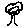
Label: tree